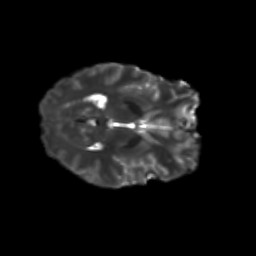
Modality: T2w
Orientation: axial
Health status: ill
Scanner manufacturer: siemens
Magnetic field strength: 3 T
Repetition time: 13.7 s
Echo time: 0.098 s